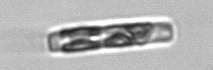
Label: Guinardia_delicatula